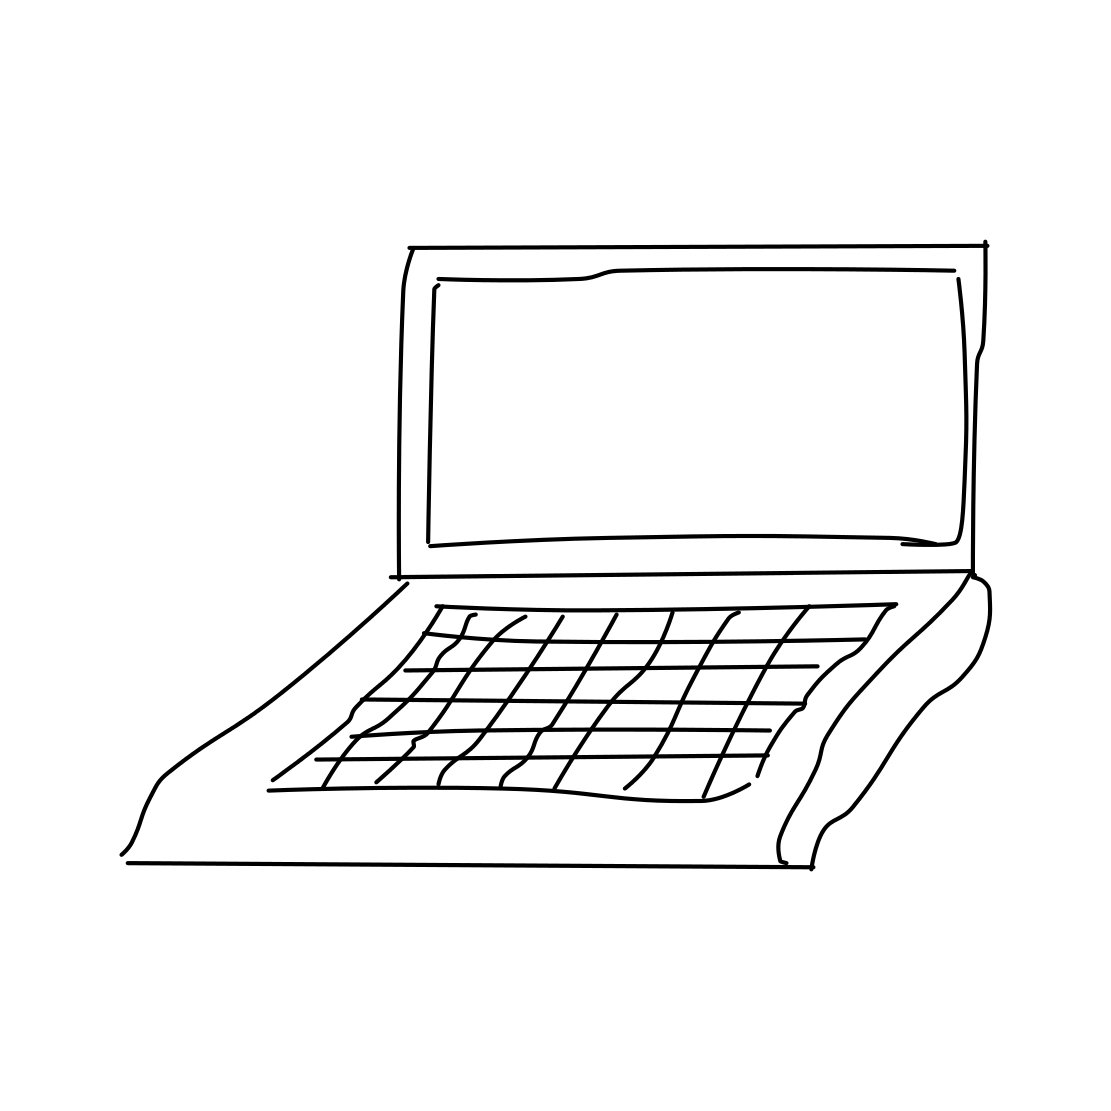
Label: laptop